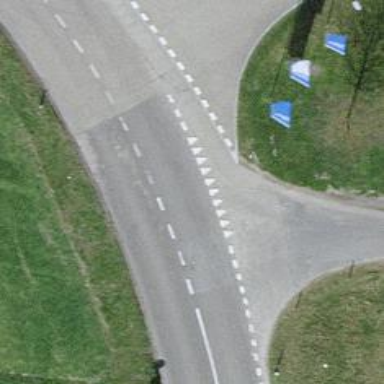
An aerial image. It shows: Road with "give way" sign.